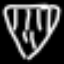
Label: diamond